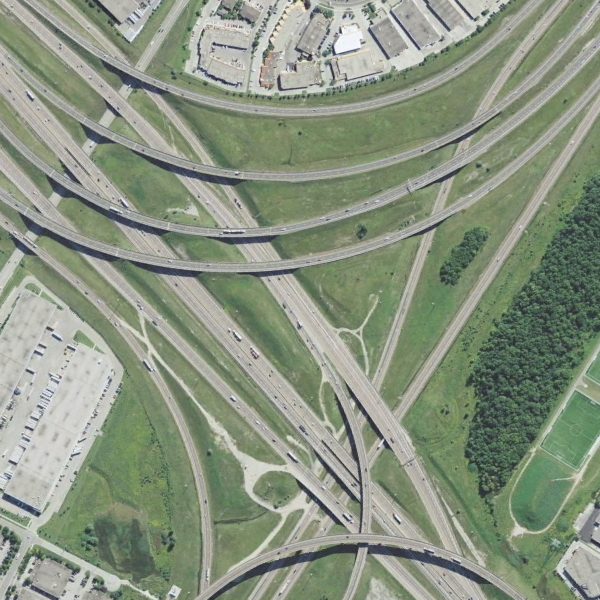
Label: Viaduct